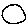
Label: circle